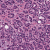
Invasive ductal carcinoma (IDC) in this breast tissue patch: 1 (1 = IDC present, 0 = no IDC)